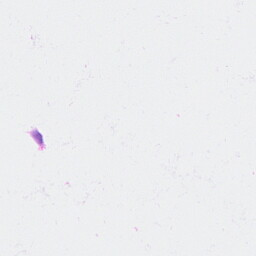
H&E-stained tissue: Ovarian